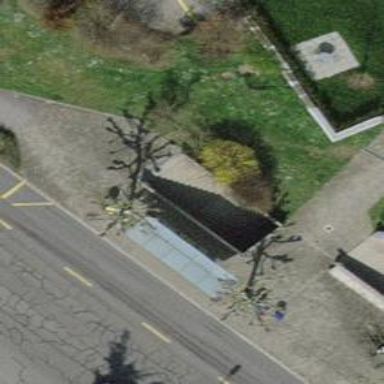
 serving as platform for public transportation."